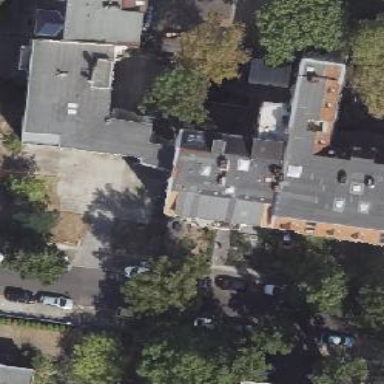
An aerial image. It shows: Unique apartment building with double saltbox roof shape.